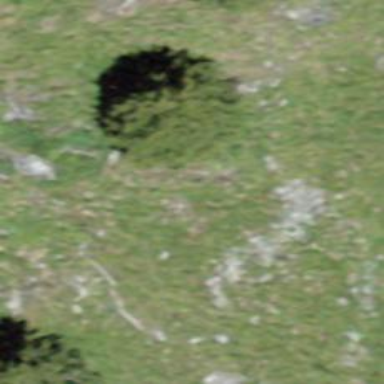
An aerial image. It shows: Needle-leaved tree in its natural environment.